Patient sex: M
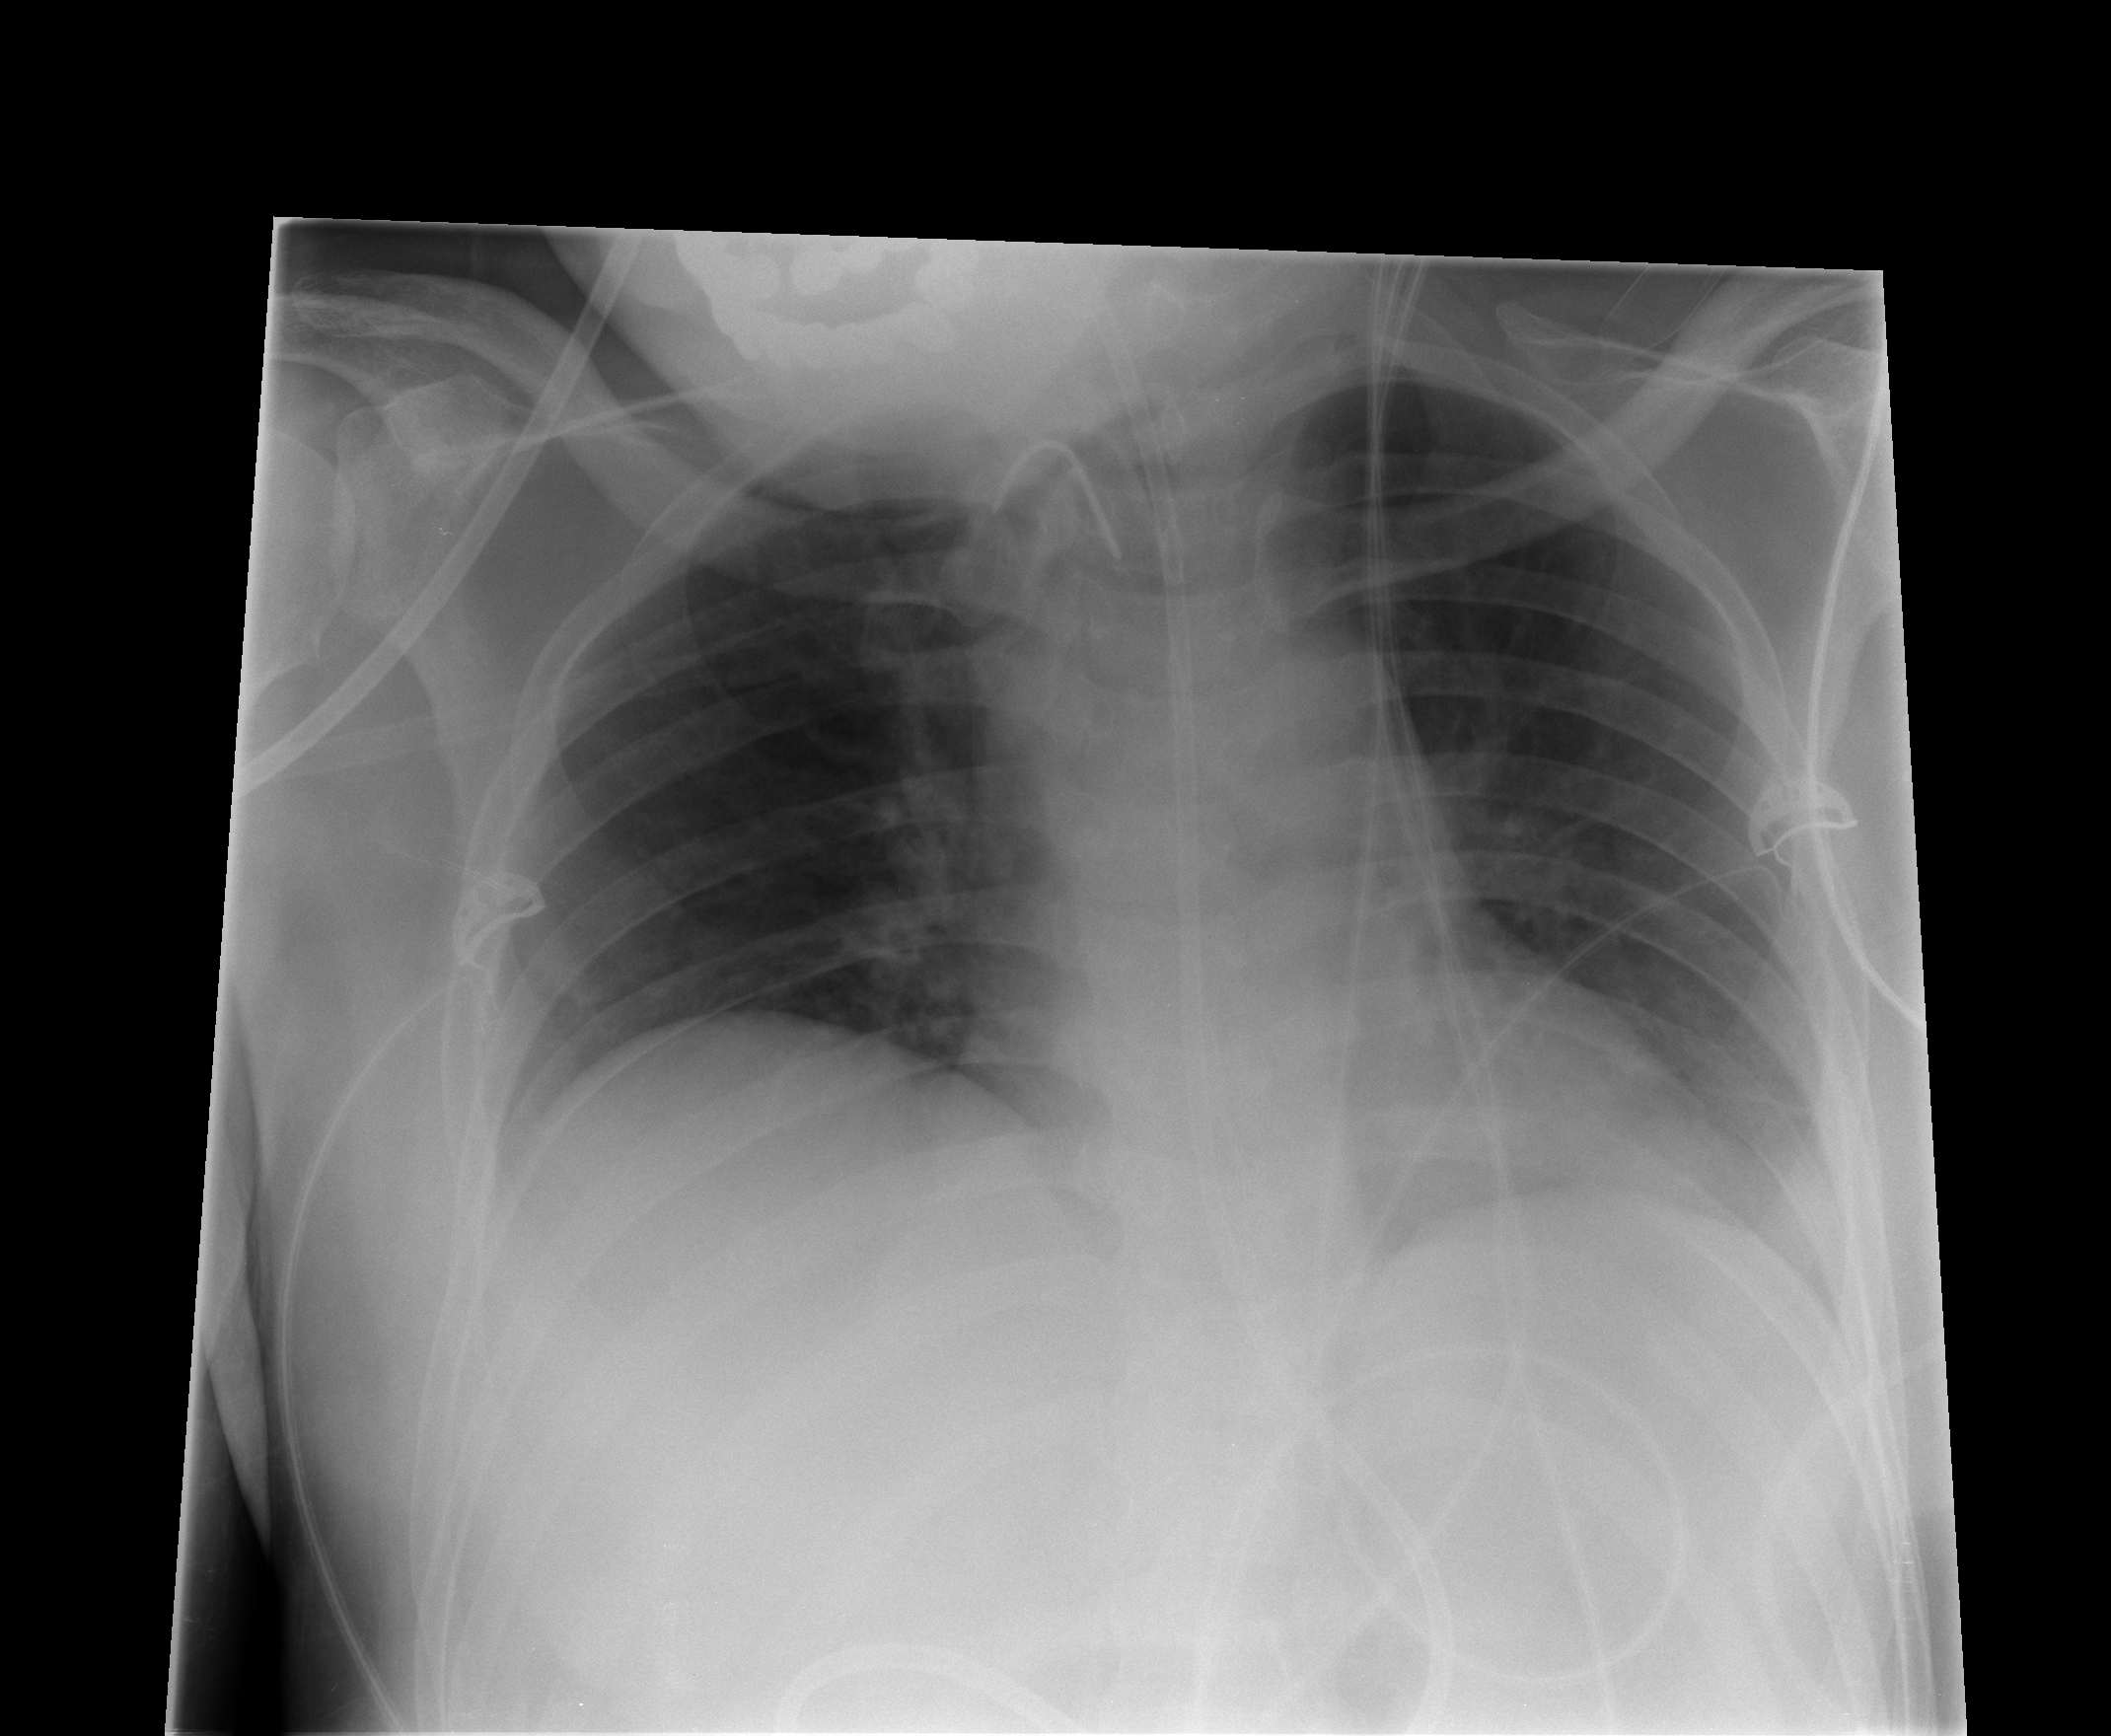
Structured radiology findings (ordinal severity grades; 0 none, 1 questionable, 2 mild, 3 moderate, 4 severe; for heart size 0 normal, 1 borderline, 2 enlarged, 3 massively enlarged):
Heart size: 0
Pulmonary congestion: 0
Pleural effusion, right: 0
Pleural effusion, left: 0
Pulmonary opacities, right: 0
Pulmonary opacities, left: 0
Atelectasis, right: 0
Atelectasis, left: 1